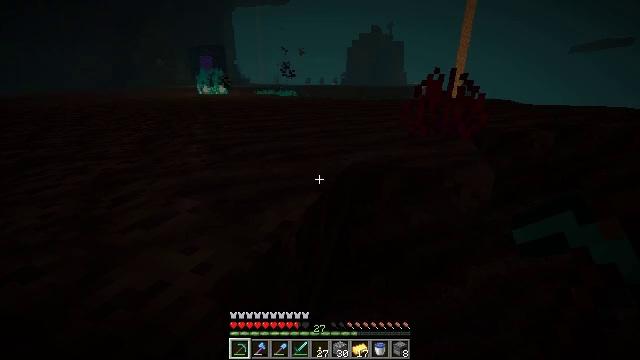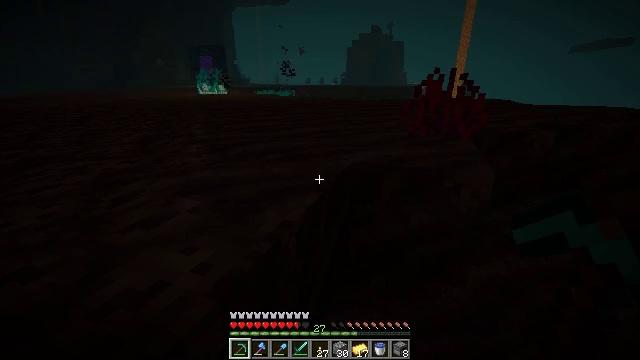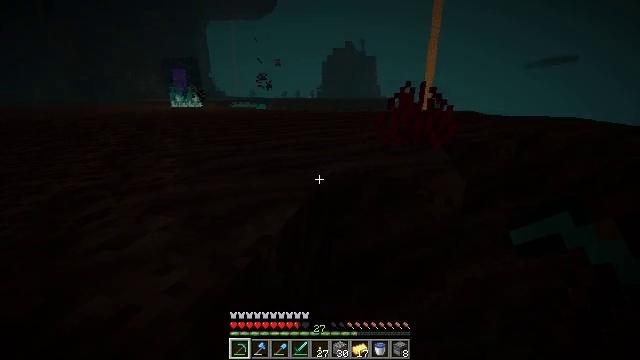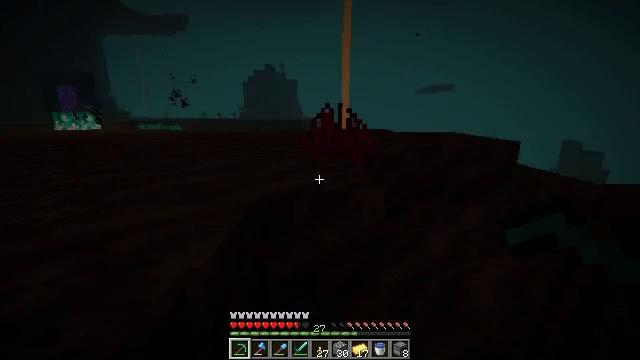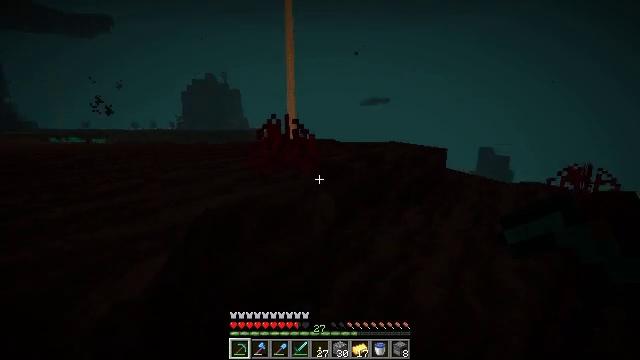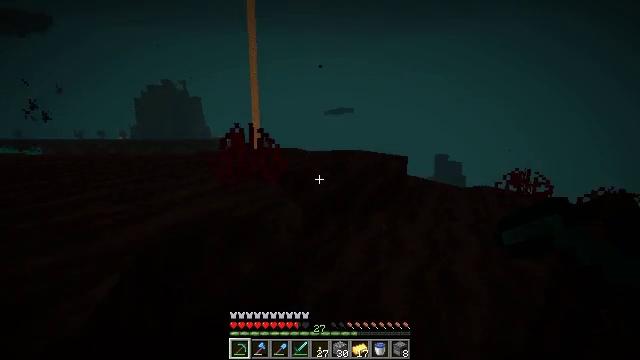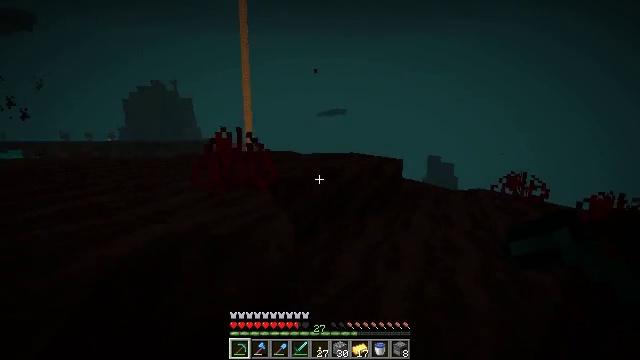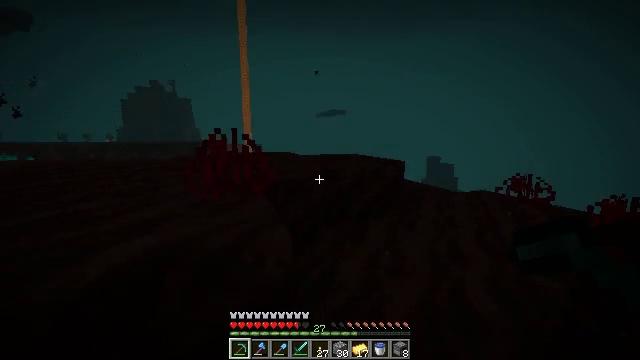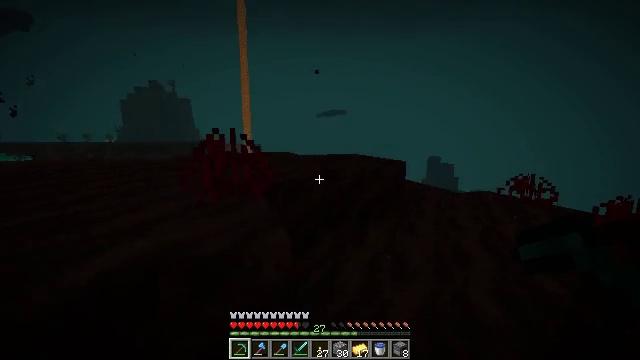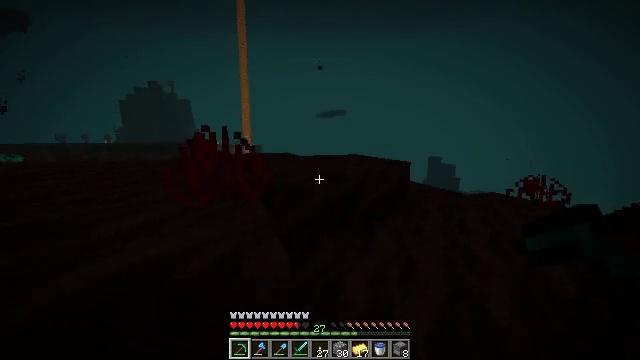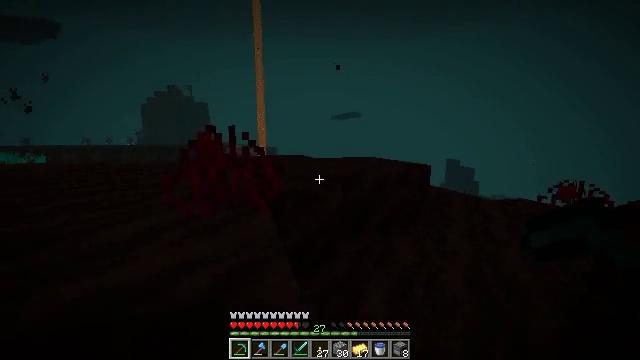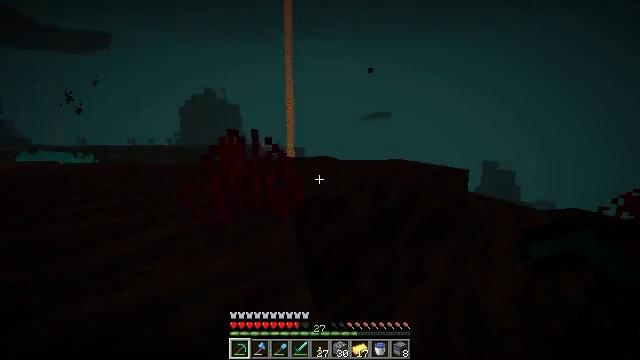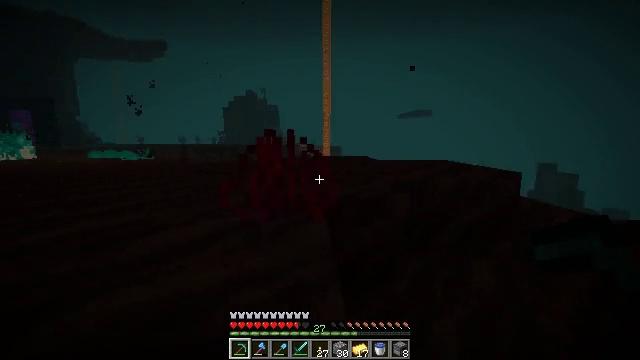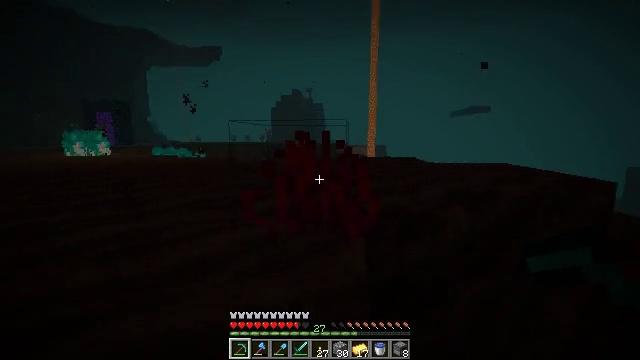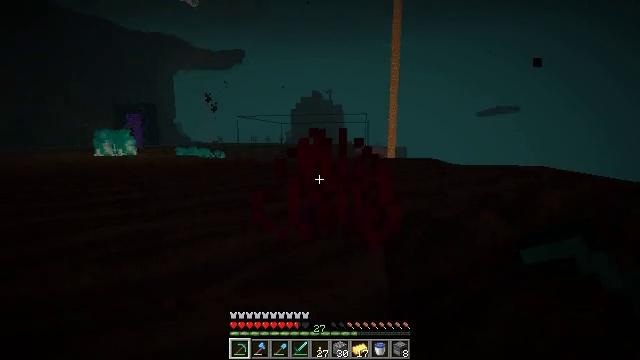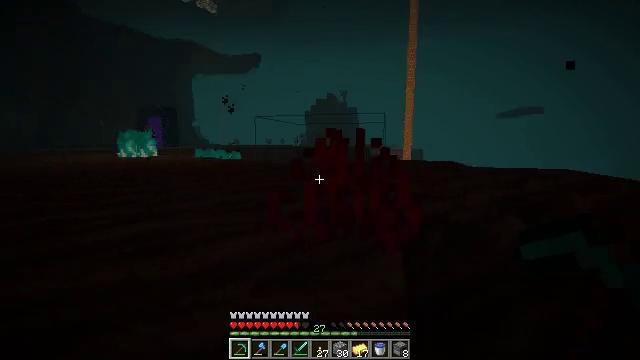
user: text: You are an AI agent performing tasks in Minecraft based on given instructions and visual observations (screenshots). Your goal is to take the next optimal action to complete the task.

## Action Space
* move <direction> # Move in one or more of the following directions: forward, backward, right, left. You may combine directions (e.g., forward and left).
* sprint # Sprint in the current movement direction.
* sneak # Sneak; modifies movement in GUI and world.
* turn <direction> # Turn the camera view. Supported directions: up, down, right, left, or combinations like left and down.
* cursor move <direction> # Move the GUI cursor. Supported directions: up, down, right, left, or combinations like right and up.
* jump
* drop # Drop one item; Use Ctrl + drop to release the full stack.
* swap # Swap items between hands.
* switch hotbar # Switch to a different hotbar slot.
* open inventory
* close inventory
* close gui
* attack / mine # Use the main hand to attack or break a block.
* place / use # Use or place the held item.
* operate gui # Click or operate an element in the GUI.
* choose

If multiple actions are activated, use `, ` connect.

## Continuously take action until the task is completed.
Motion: motion action
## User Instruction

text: Gather crimson roots by holding left button.
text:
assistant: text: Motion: no_op
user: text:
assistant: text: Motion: turn right and up
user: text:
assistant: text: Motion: turn right and up
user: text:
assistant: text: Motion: turn right and up
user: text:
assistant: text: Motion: move forward, turn right and up
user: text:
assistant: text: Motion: move forward, turn right
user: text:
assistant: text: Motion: move forward
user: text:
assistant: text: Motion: move forward
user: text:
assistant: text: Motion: move forward
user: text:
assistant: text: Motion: move forward, turn left
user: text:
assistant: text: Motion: move forward, turn left
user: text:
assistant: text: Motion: move forward, turn left
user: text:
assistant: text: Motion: move forward, turn left
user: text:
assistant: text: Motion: move forward, turn left
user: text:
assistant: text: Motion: move forward, turn left
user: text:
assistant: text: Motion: move forward, turn left, attack / mine
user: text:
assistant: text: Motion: move forward, turn left, attack / mine, jump
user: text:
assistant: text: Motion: move forward, attack / mine, jump
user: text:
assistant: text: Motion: move forward, jump
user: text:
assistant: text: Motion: move forward and move left
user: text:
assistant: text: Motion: move forward and move left, turn right and down
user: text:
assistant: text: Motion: move forward and move left, turn right and down
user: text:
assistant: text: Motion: move forward and move left, turn right and down
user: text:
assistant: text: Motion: move forward and move left
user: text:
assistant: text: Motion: move forward
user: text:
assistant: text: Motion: move forward
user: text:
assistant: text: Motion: no_op
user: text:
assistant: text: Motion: no_op
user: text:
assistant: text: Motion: no_op
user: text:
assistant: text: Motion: no_op